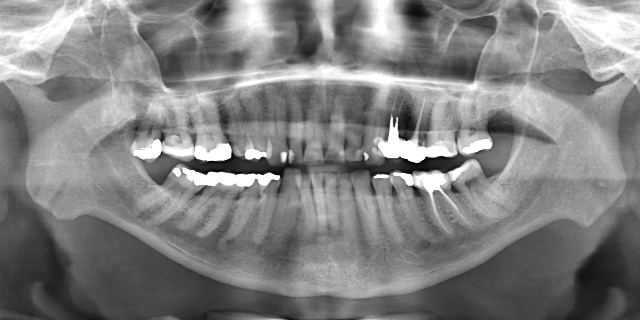
adult